Field crop: maize
Growth stage: 2
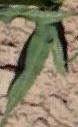
Species: maize